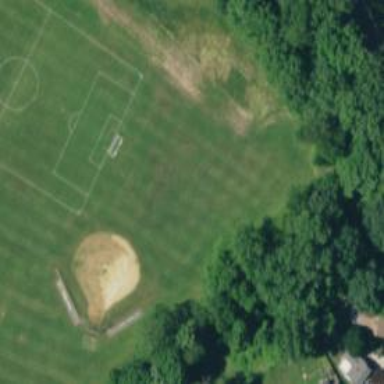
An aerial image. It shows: Soccer pitch for leisureland activities.